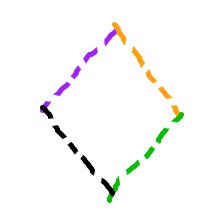
Shape: rhombus